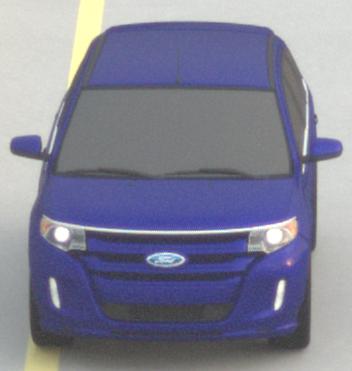
Make: Ford
Model: Edge
Detailed model: Gen. 1 Facelift
Model produced from: 2010
Model produced until: 2015
Doors: 5
Color: blue
Road condition: dry road
Daytime: sunrise or sunset
Contrast: low contrast